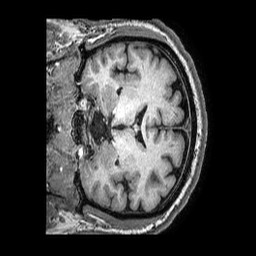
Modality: T1w
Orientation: coronal
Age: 59
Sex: male
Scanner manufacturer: philips
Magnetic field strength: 3 T
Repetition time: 0.006767 s
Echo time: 0.003084 s